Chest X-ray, AP view. Patient: 27 years old, sex M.
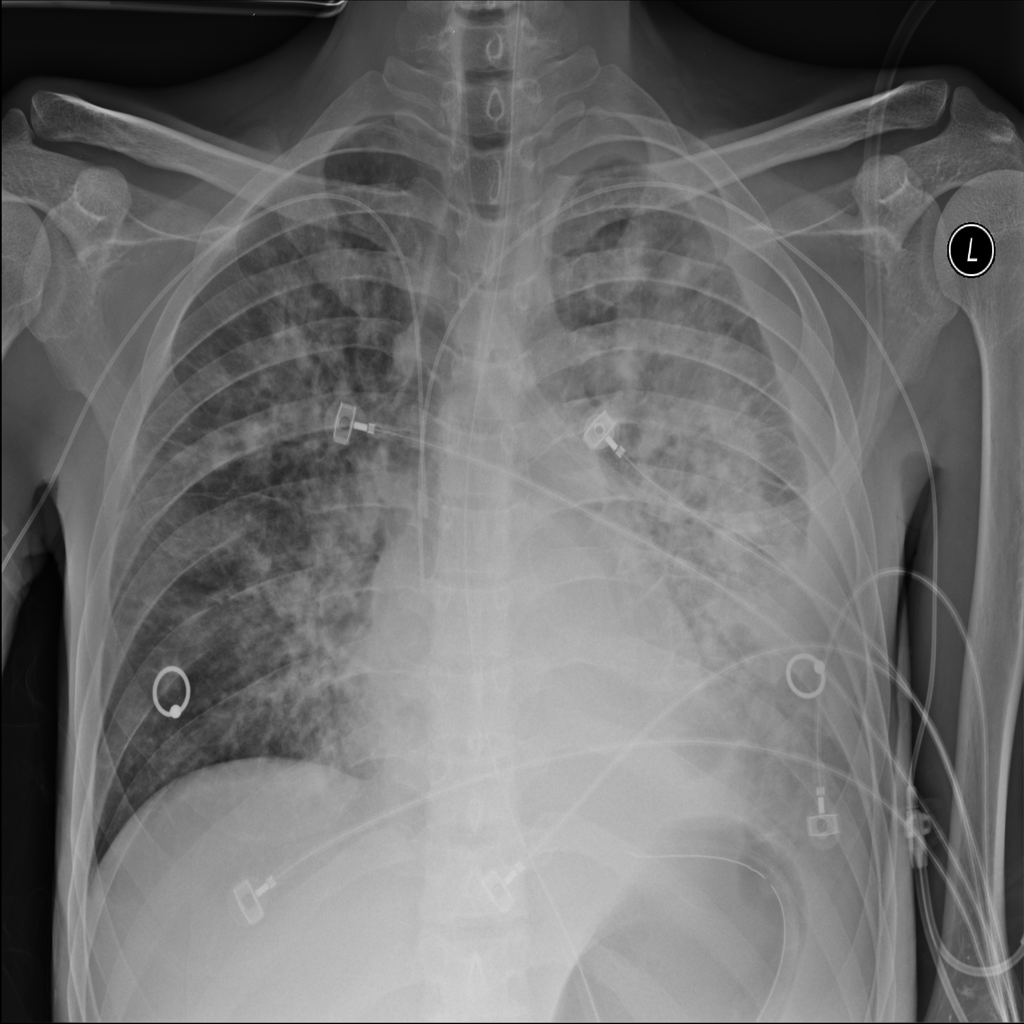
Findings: Edema, Effusion, Infiltration, Nodule